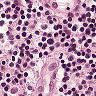
Metastatic tissue present: no